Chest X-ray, PA view. Patient: 64 years old, sex M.
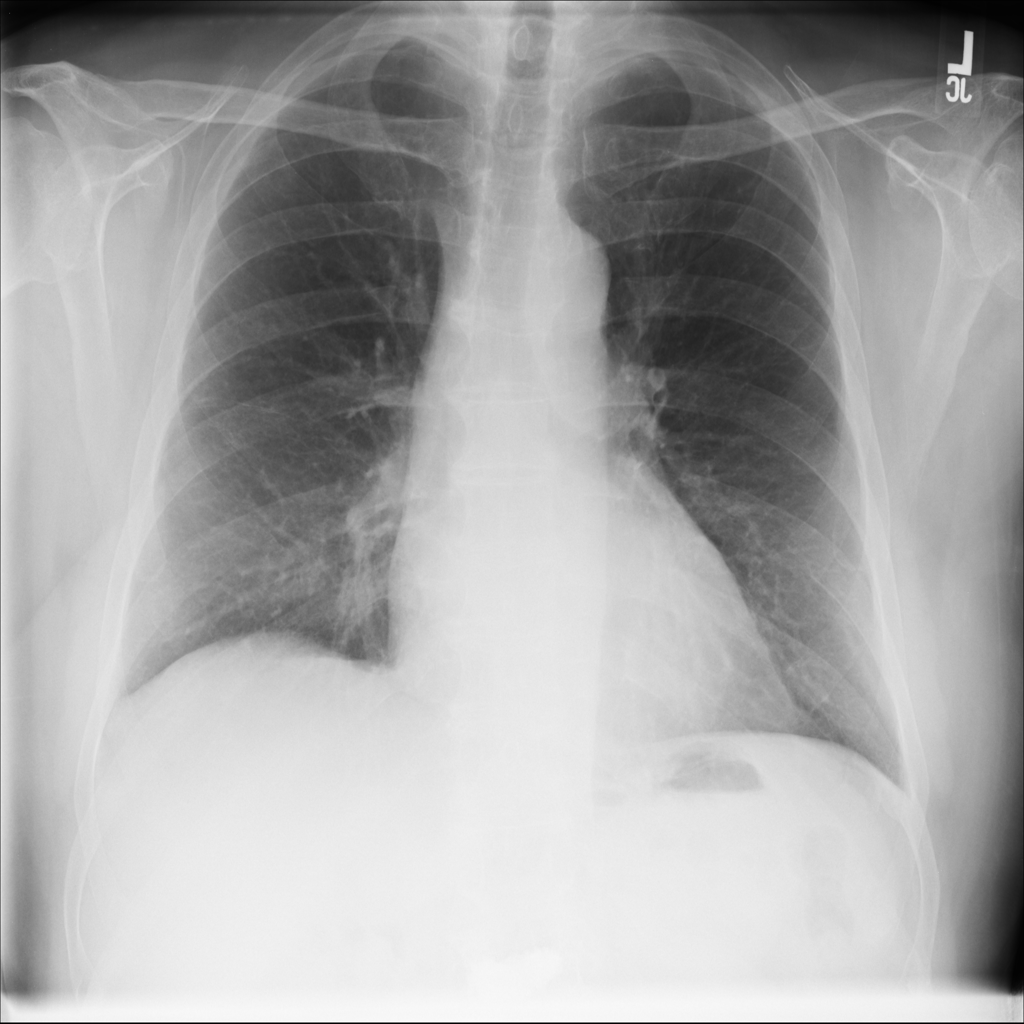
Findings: No Finding